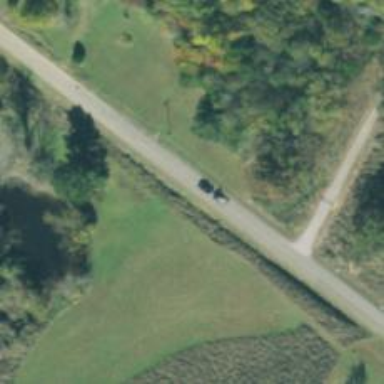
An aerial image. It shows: Tertiary road.